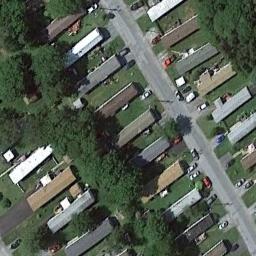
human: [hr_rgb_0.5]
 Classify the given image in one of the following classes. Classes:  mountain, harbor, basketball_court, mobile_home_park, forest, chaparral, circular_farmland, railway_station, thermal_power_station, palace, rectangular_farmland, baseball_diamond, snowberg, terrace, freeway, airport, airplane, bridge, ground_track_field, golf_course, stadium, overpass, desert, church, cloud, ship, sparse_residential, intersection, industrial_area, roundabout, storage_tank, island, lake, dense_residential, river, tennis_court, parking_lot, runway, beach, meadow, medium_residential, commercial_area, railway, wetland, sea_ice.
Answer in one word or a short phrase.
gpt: mobile_home_park